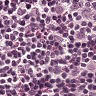
Metastatic tissue present: yes